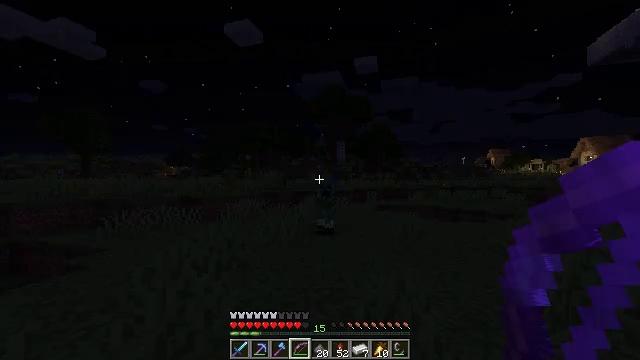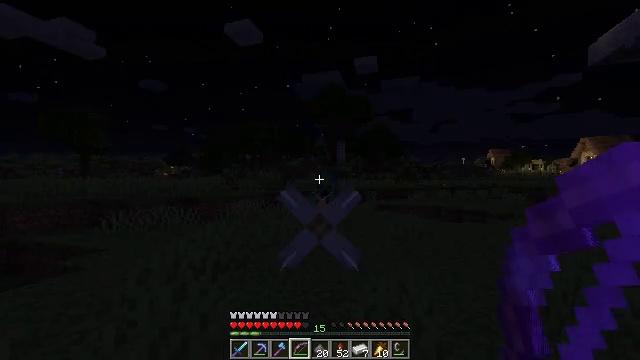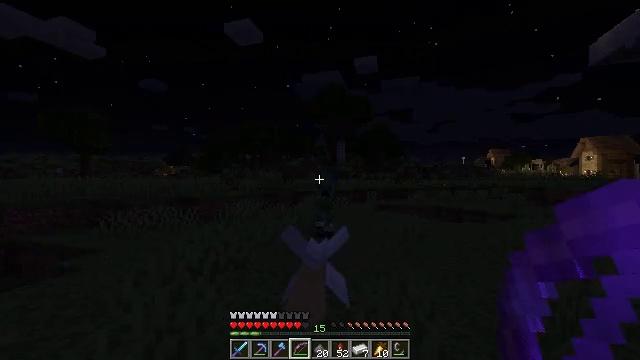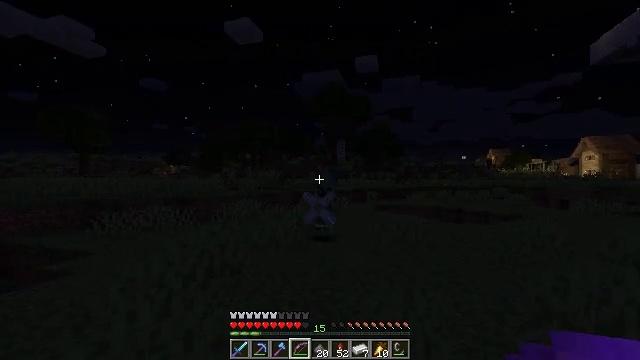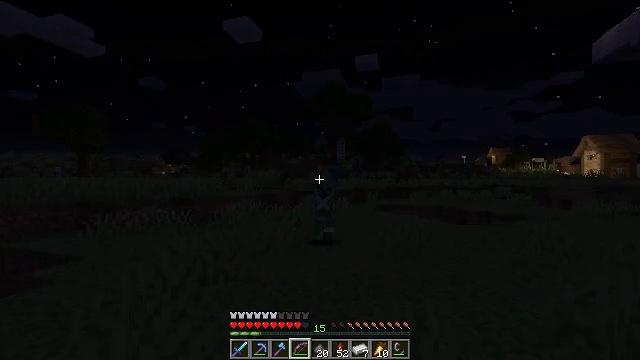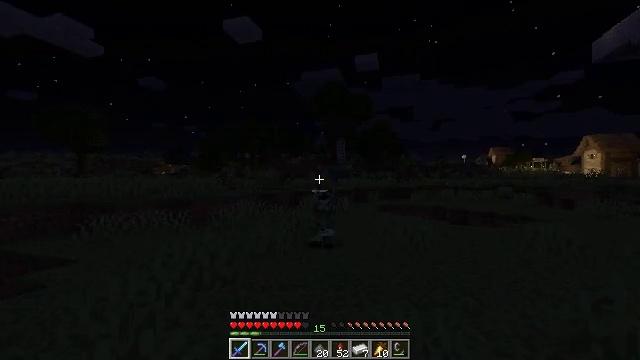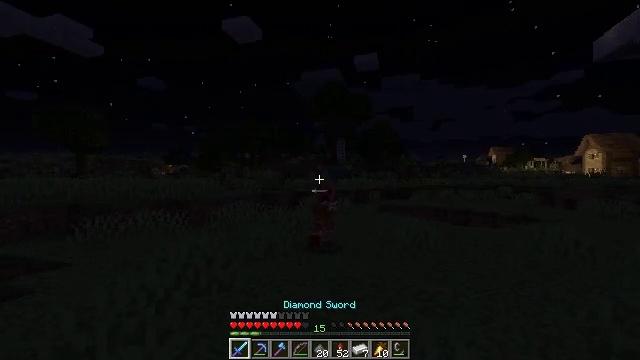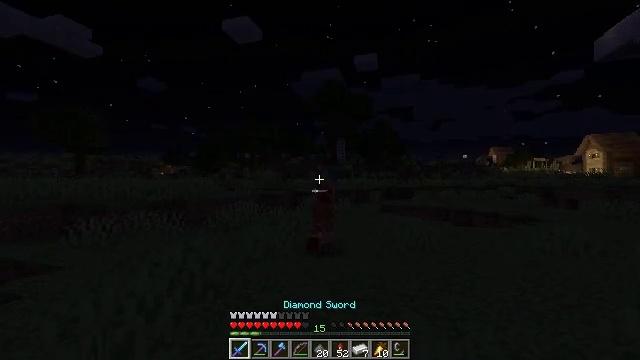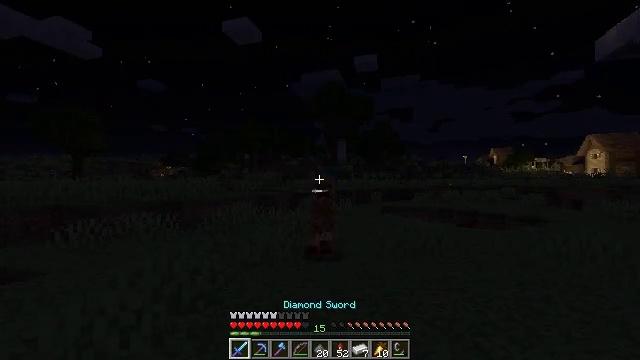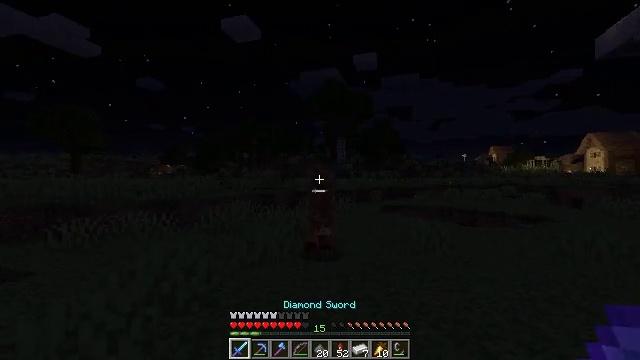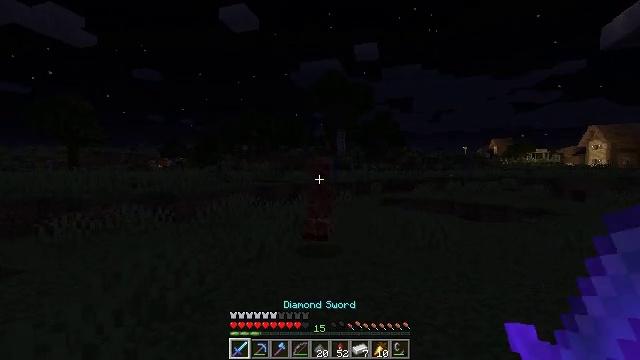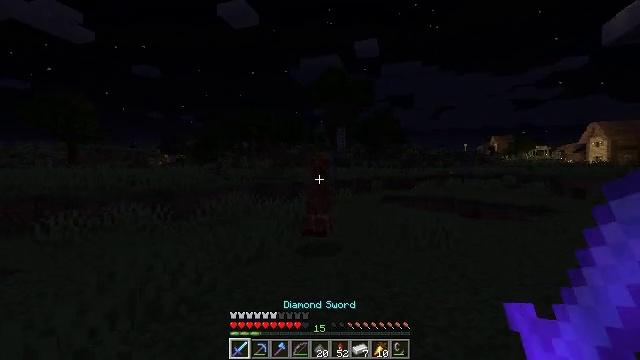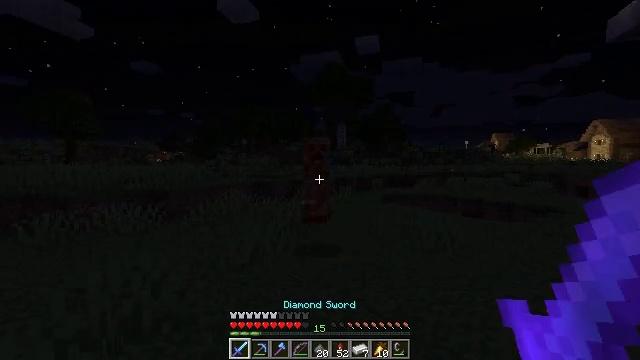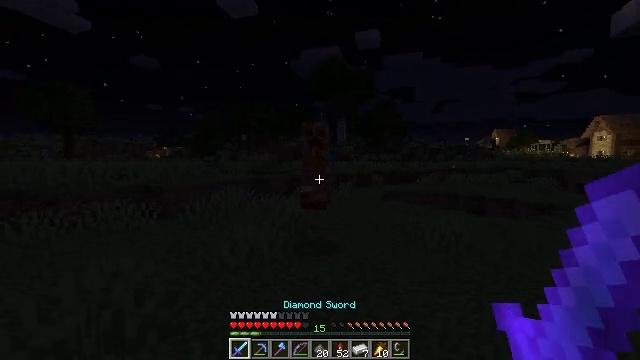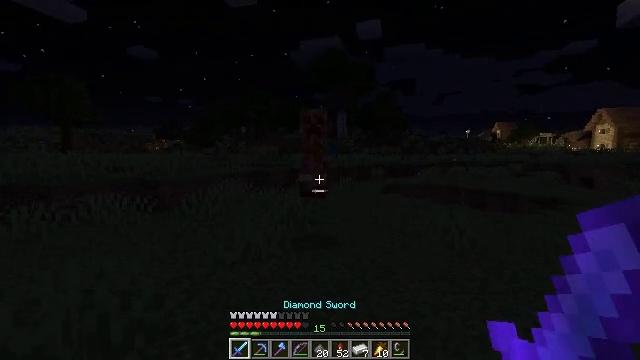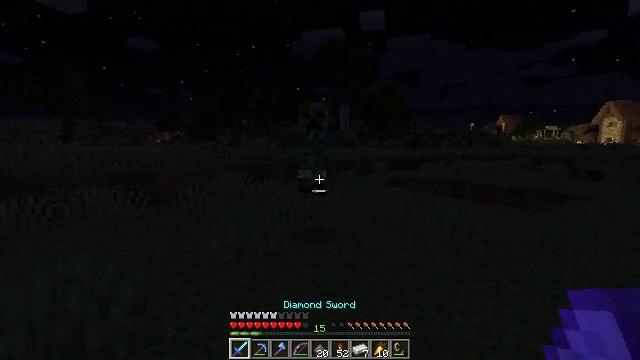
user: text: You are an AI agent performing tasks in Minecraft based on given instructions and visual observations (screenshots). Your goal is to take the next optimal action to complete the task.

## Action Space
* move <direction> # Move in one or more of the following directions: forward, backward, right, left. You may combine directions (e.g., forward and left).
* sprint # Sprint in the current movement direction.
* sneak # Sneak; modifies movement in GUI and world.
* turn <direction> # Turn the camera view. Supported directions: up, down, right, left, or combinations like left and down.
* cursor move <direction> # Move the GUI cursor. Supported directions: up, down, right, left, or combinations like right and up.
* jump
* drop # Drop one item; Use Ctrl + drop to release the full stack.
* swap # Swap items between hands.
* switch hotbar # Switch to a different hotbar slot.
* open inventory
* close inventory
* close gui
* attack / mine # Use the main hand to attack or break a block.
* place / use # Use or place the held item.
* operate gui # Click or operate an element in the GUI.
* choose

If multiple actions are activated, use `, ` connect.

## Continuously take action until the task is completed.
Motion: motion action
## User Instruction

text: Kill mobs.
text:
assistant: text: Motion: move forward
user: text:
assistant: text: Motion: move forward
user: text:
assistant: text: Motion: move forward
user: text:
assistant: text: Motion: move forward
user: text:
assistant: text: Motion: move forward, switch to hotbar 1
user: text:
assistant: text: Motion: move forward, switch to hotbar 1
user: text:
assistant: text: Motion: move forward, switch to hotbar 1
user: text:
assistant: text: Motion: move forward
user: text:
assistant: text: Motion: move forward
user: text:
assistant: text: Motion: move forward, turn down
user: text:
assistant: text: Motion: move forward
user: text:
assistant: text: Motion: move forward
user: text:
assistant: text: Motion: move forward
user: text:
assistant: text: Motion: move forward, turn down
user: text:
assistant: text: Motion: move forward, turn down
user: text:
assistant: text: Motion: move forward, turn down
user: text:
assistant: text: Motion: move forward, turn down
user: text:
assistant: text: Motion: move forward, turn down
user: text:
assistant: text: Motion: move forward, turn down, jump
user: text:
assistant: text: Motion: move forward, turn down, jump
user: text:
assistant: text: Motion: move forward, turn down, jump
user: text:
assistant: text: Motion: move forward, turn down, jump
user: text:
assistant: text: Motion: move forward, turn down
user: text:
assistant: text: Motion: turn left and down
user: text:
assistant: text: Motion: no_op
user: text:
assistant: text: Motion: move back
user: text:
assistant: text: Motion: move back, attack / mine
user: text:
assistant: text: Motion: move back, attack / mine
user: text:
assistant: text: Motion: move back, turn right and up, attack / mine
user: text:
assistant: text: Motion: turn up